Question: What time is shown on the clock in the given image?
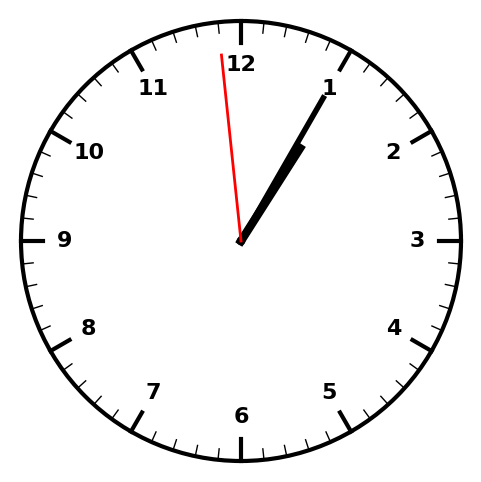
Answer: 01:04:59